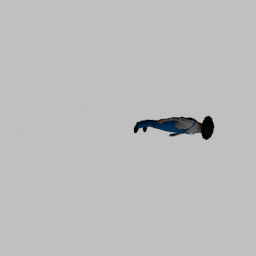
Label: people